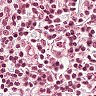
Metastatic tissue present: no